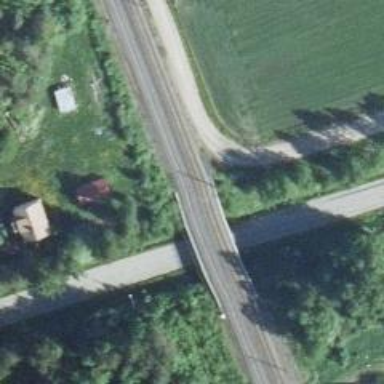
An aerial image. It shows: Bridge over railway with continuous electrified contact line.